Question: Data
'''
0 0.867779926444275
15 0.895866066532554
30 0.791816991652543
45 0.729582701499042
60 0.510896493274811
75 0.349659272558701
90 0.255383327300393
105 0.383729598278156
120 0.604795433670792
135 0.731177670225856
150 0.783135047098391
165 0.984715658218028
'''
Code in Matlab
'''
polar(data(:,1), data(:,2), 'k-');
'''
which gives

You see that the first point (0) is connected to the 2nd point (135).
I would like that points are connected in order like 0 to 15, 15 to 30, ..., 150 to 165, and eventually 165 to 0 possibly.
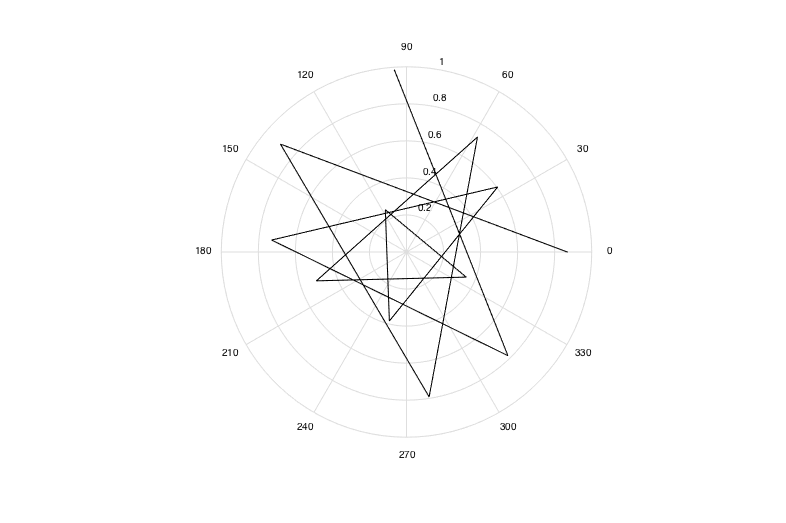
Answer: <URL> expects the first input to be , not in degrees. So, use
'''
polar(data(:,1)*pi/180, data(:,2), 'k-');
'''
With your example values, this gives

To connect last point to first, just repeat the first point at the end:
'''
polar(data([1:end 1],1)*pi/180, data([1:end 1],2), 'k-');
'''